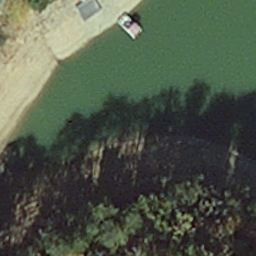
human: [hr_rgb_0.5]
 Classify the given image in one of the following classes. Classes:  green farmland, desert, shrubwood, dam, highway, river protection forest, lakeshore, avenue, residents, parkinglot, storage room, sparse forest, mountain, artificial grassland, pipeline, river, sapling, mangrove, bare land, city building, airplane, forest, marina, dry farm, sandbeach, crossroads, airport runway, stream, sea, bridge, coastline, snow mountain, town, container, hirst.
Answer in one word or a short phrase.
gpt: hirst